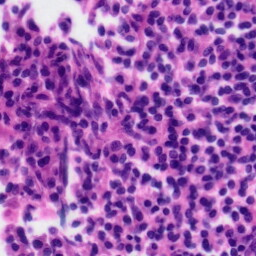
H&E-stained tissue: Tonsil